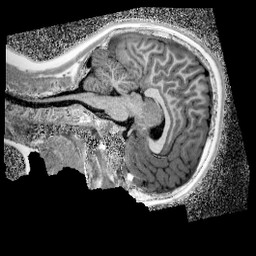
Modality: UNIT1_denoised
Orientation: sagittal
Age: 9
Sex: female
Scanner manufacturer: siemens
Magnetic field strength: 3 T
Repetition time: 4 s
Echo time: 0.00299 s